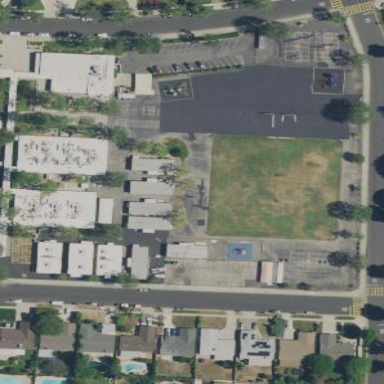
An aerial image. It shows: School.